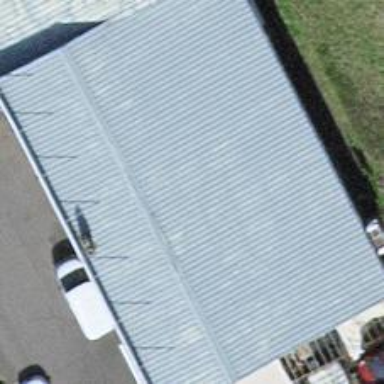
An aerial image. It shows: Car repair shop.